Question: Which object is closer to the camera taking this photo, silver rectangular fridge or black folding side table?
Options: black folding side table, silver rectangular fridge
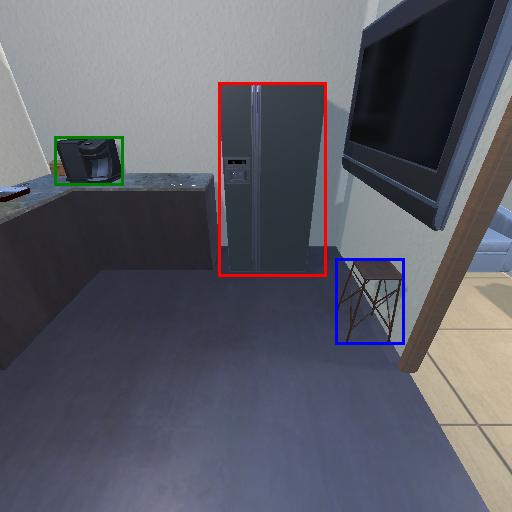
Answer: black folding side table